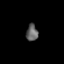
Tissue: skin
Cell type: Epithelial cells
Senescence score: 0.234
Nuclear area (px): 189
Mean DAPI intensity: 98.434